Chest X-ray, PA view. Patient: 74 years old, sex M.
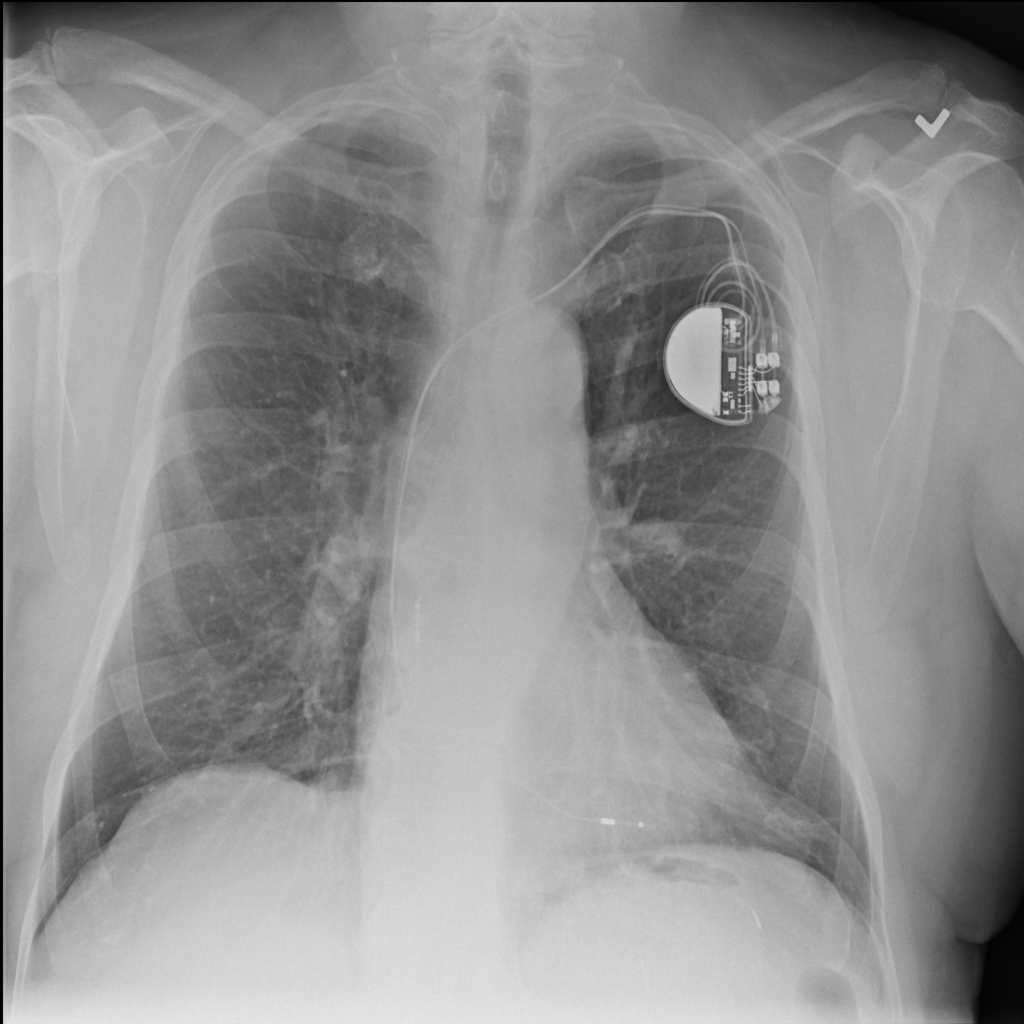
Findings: No Finding